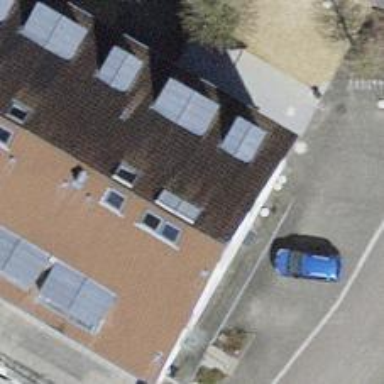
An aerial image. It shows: Café.